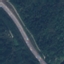
Land use / land cover class: Highway